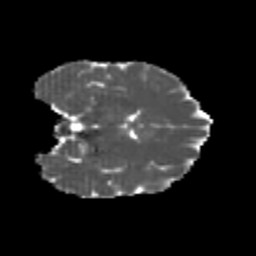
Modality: MD
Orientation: coronal
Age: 24
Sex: female
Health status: healthy
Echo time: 0.074 s